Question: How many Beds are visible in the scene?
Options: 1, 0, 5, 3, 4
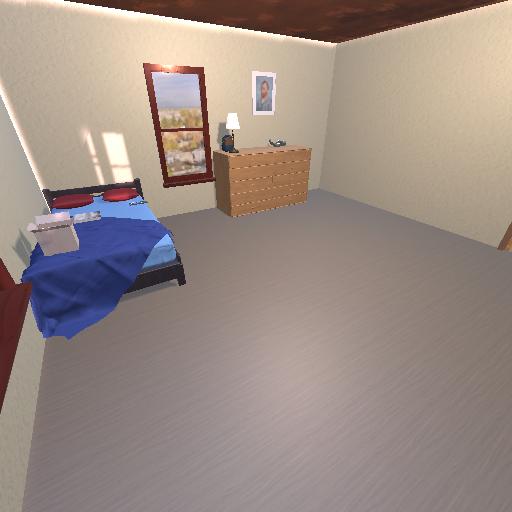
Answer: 1